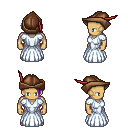
a pixel art fantasy rpg character, male body template, human, tanned skin, underdress, magenta pants, purple long mohawk hairstyle, leather cap, four views (front, back, left, right), 2x2 character sprite sheet, small pixel art, hard edges, no anti-aliasing